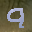
Label: 9